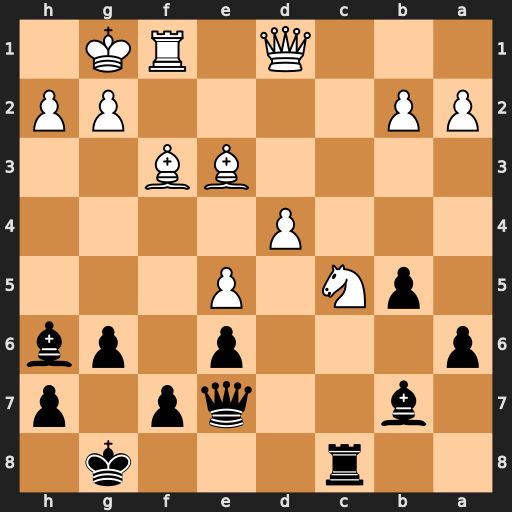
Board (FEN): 2r3k1/1b2qp1p/p3p1pb/1pN1P3/3P4/4BB2/PP4PP/3Q1RK1
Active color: b
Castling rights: -
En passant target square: -
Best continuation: Bxe3+ Kh1 Bxf3 Qxf3 Bxd4